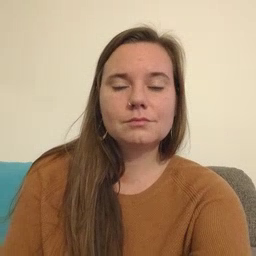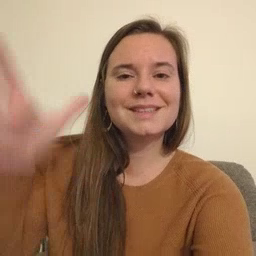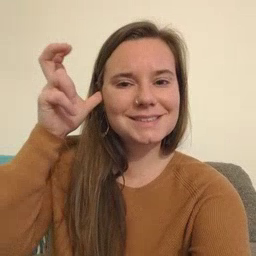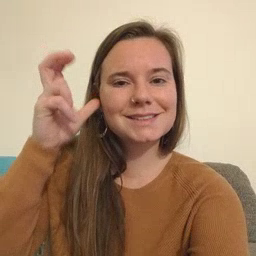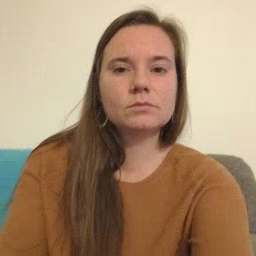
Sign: listen